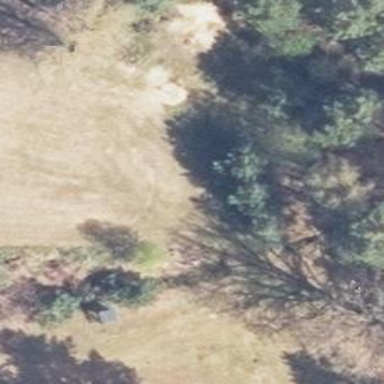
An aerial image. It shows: Hunting stand.